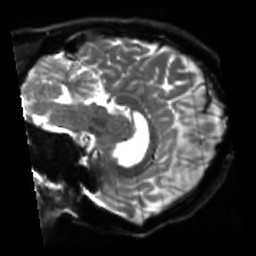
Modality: sbref
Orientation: sagittal
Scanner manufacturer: siemens
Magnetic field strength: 3 T
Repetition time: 4 s
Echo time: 0.0594 s